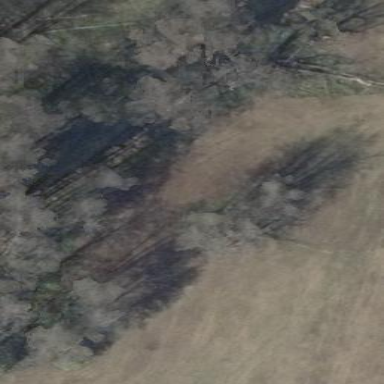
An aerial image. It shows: Deciduous broadleaved woodland.